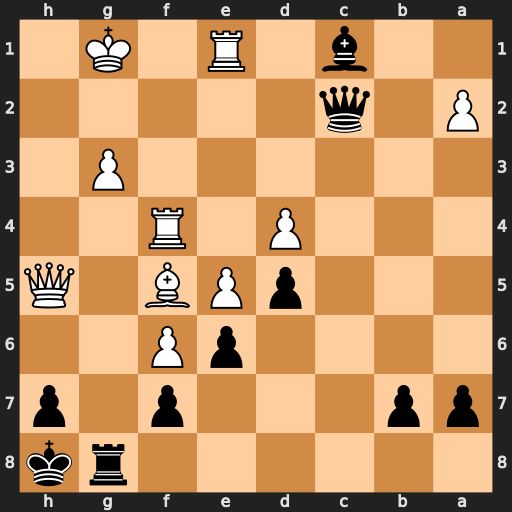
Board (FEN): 6rk/pp3p1p/4pP2/3pPB1Q/3P1R2/6P1/P1q5/2b1R1K1
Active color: b
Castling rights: -
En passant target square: -
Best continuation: Rxg3+ Kf1 Qg2#